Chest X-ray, AP view. Patient: 64 years old, sex M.
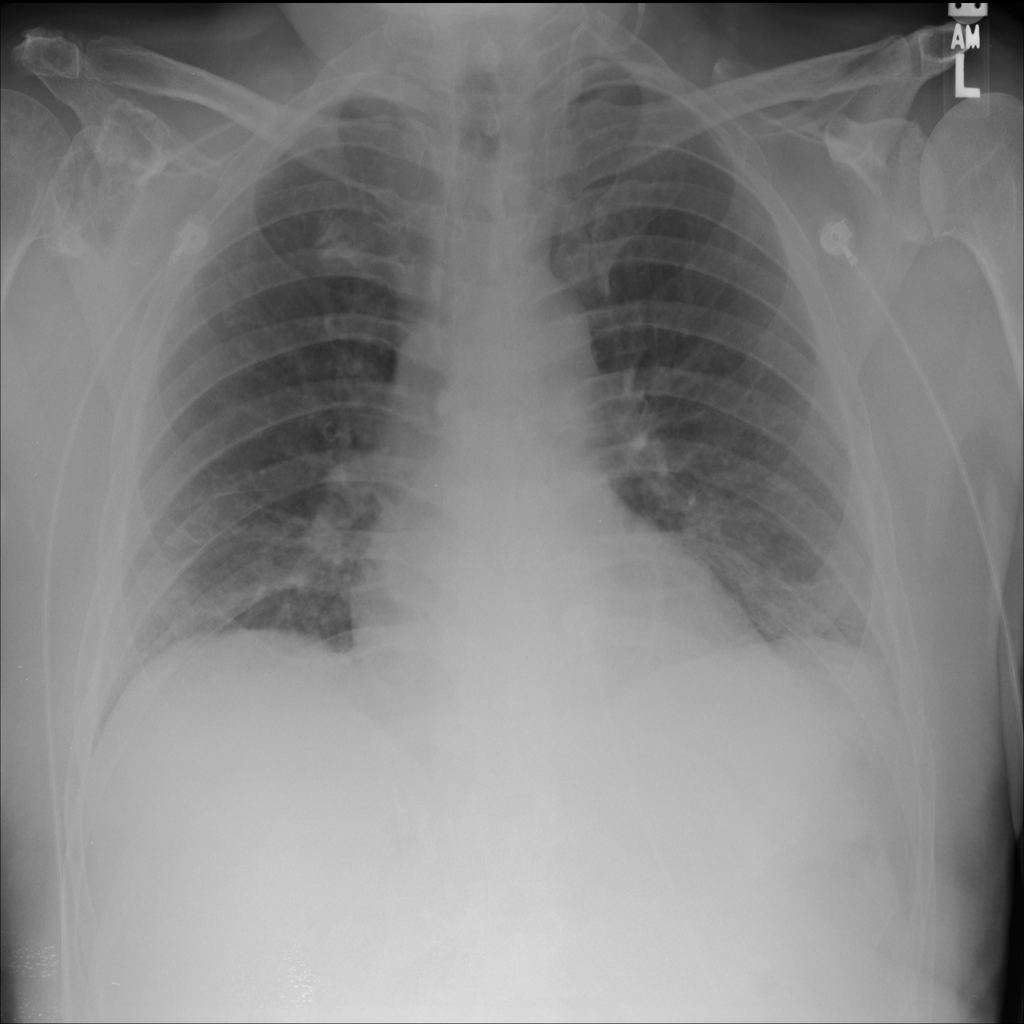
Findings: Atelectasis